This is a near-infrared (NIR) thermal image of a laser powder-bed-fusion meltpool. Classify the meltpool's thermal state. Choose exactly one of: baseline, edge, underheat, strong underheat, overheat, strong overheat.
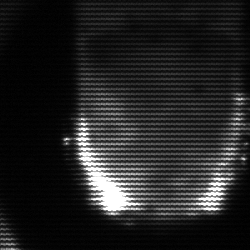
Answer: baseline